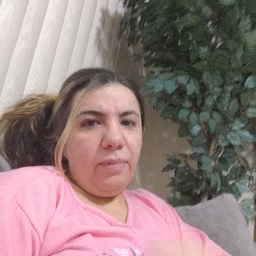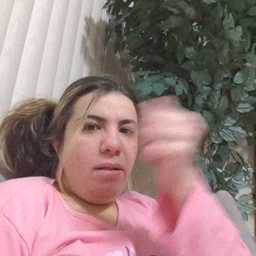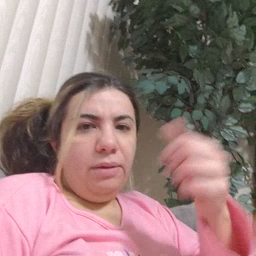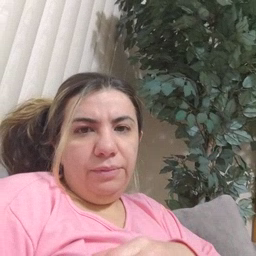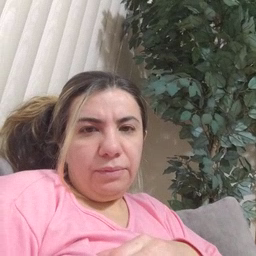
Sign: another